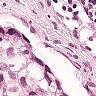
Metastatic tissue present: yes